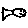
Label: fish